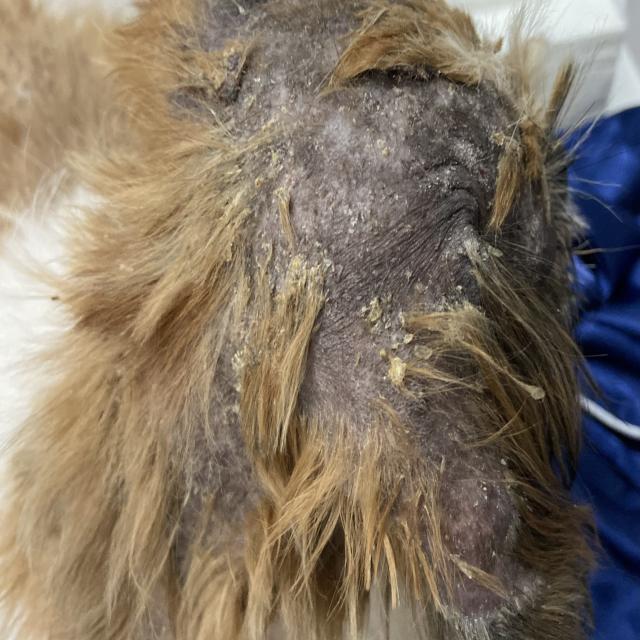
Canine demodicosis (Demodex mange) — caused by Demodex canis mites. Presents with alopecia, follicular papules, pustules, and comedones. Often localized on face and forelimbs.